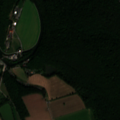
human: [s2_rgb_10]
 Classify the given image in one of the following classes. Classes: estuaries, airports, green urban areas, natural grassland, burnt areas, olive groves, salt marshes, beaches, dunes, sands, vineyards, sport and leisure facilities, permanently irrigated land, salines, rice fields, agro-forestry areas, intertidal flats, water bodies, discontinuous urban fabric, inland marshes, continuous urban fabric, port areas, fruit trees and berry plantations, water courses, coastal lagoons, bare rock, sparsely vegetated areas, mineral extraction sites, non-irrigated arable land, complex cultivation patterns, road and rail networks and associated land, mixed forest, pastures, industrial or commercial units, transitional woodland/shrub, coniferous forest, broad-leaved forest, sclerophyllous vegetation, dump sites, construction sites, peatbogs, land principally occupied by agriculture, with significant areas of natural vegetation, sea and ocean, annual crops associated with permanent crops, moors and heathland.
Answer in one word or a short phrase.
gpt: discontinuous urban fabric, complex cultivation patterns, broad-leaved forest, mixed forest